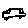
Label: car